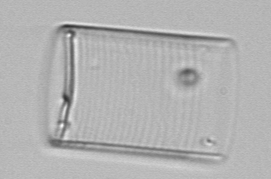
Label: Guinardia_flaccida